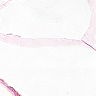
Metastatic tissue present: no